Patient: sex F, age 69
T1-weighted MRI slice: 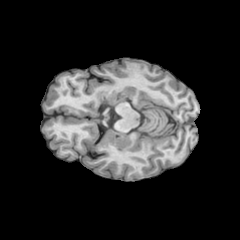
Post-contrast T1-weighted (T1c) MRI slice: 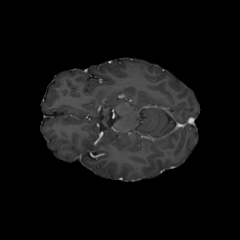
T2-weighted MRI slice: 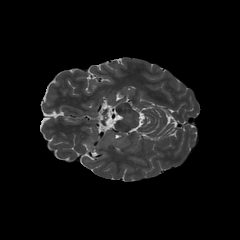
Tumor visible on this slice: yes
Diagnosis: Astrocytoma, IDH-wildtype
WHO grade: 2